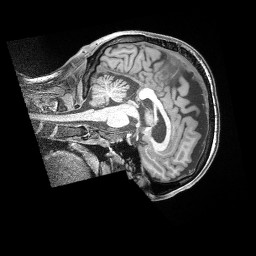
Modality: T1w
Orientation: sagittal
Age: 36
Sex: male
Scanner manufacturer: siemens
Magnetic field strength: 3 T
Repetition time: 2 s
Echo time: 0.00211 s